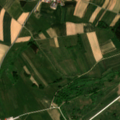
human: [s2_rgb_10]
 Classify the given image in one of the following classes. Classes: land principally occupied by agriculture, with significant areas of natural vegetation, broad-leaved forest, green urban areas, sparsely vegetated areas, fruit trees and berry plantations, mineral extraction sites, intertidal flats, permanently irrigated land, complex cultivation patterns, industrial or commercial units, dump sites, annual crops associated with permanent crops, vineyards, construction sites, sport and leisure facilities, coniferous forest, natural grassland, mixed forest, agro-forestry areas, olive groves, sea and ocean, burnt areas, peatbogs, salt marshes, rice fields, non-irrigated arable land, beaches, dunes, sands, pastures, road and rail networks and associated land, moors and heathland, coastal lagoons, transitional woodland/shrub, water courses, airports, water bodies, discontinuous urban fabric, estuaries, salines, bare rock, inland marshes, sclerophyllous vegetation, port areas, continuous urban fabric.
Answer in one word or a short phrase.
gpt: discontinuous urban fabric, non-irrigated arable land, pastures, complex cultivation patterns, coniferous forest